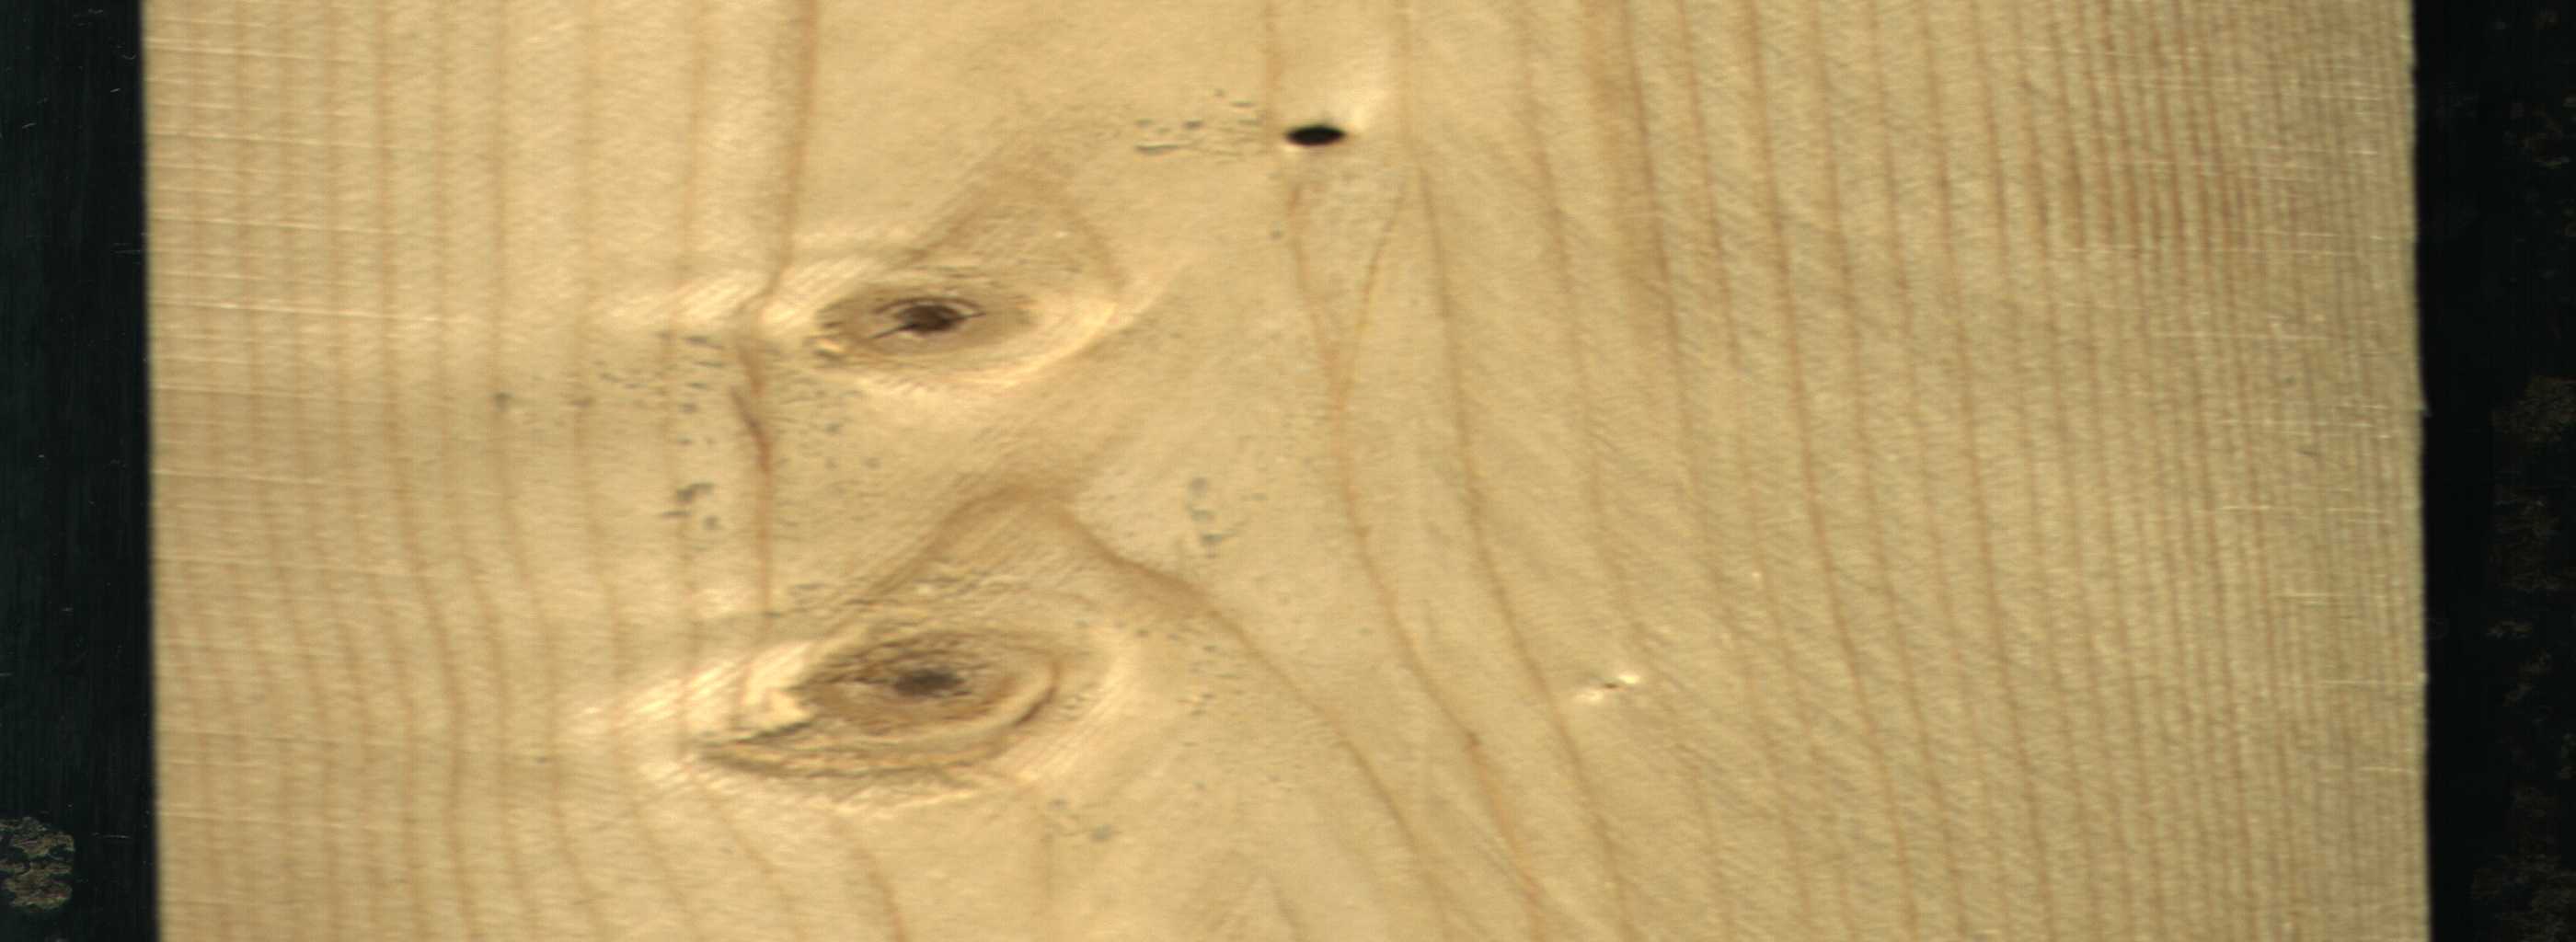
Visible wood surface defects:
knot_with_crack
Dead_Knot
Live_Knot